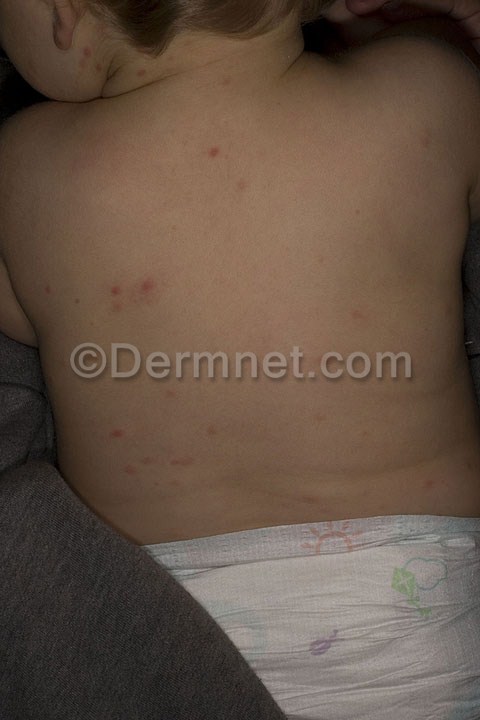
Disease: Exanthems and Drug Eruptions